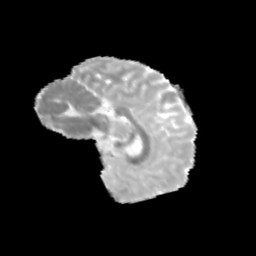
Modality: MD
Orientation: sagittal
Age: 9
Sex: male
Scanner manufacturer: siemens
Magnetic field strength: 3 T
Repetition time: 3.8 s
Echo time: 0.07 s